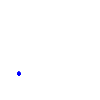
Particle: proton